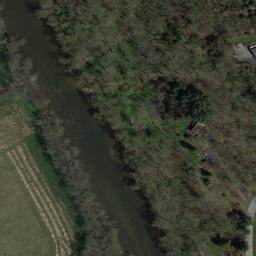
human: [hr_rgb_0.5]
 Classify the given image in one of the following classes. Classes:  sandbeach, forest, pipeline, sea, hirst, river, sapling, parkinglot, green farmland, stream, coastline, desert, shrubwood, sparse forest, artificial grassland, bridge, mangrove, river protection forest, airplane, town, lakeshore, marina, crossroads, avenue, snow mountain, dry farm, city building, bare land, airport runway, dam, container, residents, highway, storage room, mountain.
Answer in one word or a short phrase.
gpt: river